Interaction volume radius: 10 \u00c5
Interaction volume height: 30 \u00c5
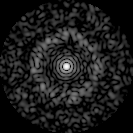
Disorder parameter: 0.8376